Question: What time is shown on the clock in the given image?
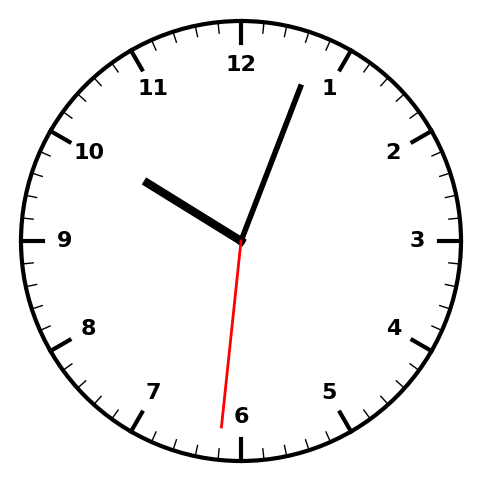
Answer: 10:03:31